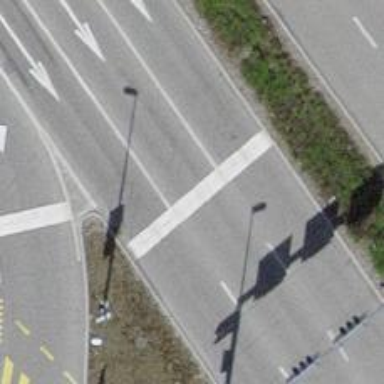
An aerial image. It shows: Road with traffic signals.